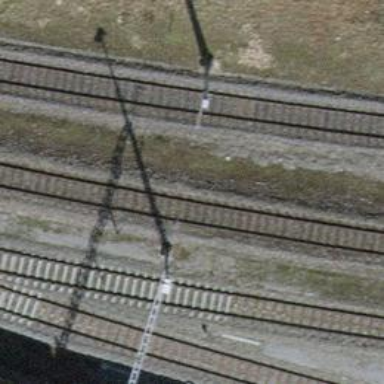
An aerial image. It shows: Solitary milestone along the railway.